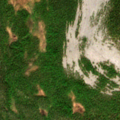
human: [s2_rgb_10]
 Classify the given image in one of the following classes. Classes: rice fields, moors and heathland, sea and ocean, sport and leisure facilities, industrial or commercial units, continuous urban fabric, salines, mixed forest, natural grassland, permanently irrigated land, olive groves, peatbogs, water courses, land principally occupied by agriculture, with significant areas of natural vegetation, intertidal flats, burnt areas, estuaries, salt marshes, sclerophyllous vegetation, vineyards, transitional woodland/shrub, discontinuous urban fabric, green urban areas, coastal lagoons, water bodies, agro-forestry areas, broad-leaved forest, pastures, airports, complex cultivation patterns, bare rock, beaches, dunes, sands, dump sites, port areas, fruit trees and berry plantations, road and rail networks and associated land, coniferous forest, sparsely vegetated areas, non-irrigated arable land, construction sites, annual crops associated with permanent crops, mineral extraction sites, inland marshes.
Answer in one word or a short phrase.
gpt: coniferous forest, mixed forest, transitional woodland/shrub, bare rock, peatbogs